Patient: sex M, age 79
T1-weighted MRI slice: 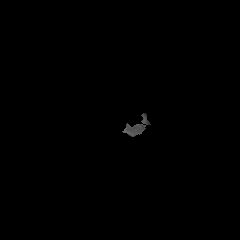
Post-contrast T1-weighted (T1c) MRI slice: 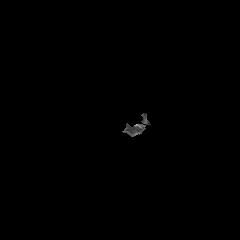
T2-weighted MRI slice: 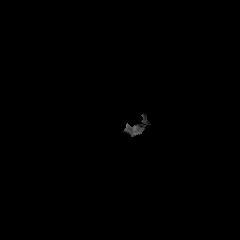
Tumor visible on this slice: no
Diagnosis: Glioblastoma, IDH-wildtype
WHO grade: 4